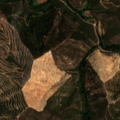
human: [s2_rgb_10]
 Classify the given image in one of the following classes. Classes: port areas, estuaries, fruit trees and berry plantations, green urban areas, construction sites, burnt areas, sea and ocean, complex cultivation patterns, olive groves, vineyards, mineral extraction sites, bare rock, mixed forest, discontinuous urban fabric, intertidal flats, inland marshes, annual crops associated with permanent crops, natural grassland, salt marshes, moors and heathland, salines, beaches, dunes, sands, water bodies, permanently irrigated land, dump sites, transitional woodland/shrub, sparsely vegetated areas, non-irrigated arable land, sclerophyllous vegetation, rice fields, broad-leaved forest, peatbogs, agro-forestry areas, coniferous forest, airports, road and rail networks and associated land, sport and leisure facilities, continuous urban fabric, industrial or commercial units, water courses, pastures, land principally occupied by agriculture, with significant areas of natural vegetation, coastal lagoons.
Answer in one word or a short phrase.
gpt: broad-leaved forest, sclerophyllous vegetation, transitional woodland/shrub